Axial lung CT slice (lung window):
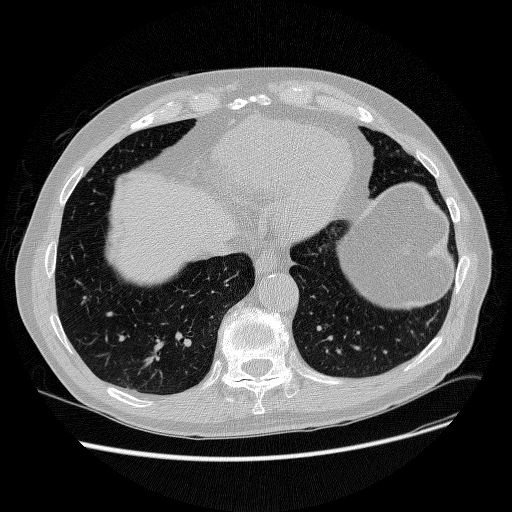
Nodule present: no